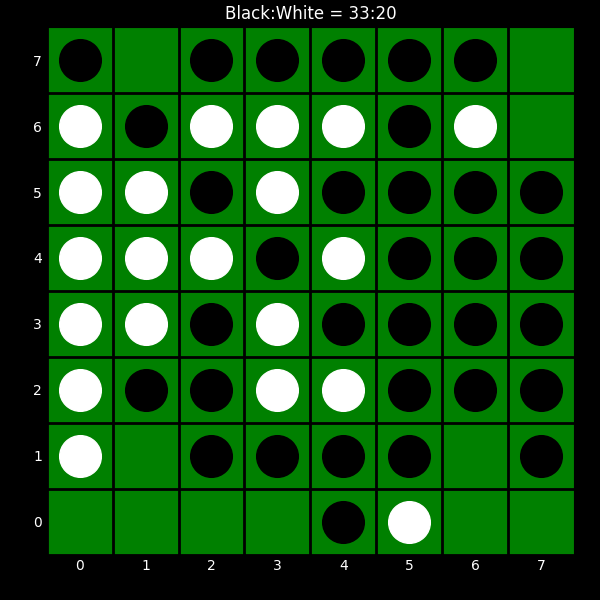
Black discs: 33
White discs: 20